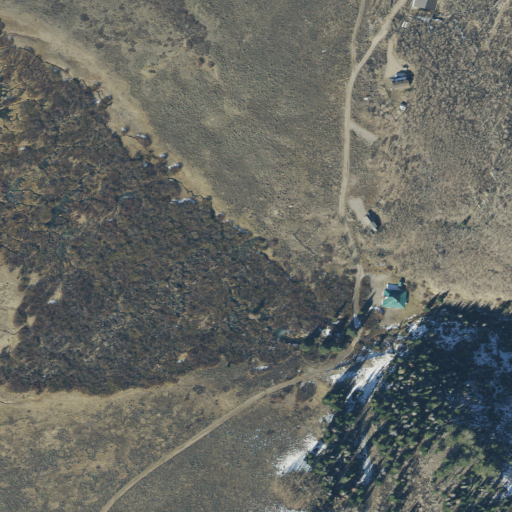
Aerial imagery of valley in Utah named Brooks Canyon containing deciduous forest, shrub, evergreen forest, open development, mixed forest, woody wetlands, and low intensity development